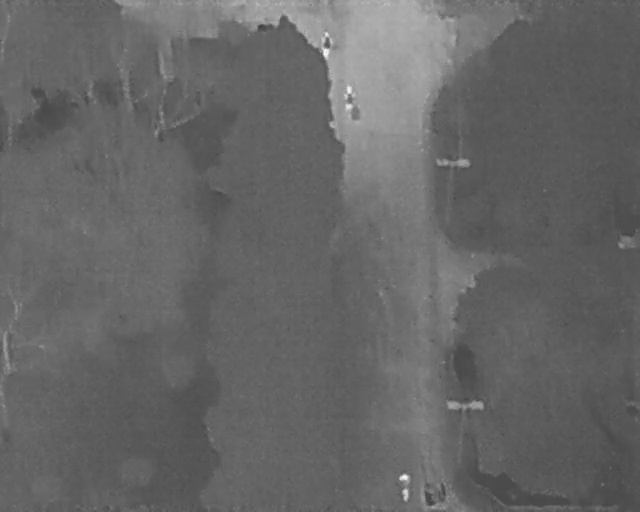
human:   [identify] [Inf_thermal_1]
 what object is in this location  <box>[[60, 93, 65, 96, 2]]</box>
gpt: <ref>1 large person at the bottom</ref>